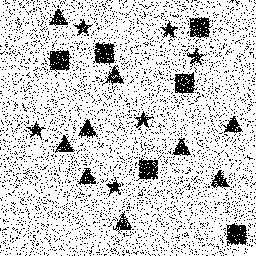
Squares: 6
Triangles: 9
Stars: 6
Total shapes: 21